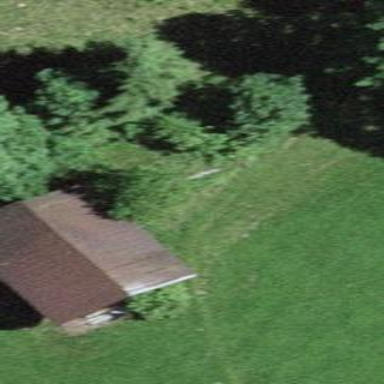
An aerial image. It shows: Barn.